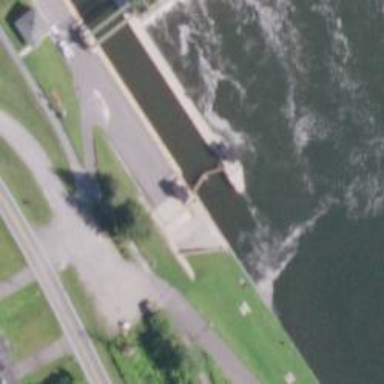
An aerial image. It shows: Lock gate on waterway.